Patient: sex M, age 66
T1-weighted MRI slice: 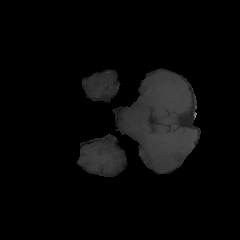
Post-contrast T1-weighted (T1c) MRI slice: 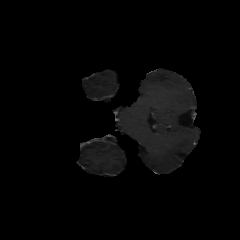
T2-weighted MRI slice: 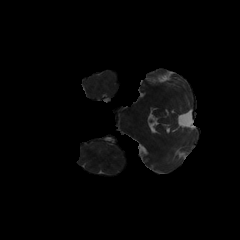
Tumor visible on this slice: no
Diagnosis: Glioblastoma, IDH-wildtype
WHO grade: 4